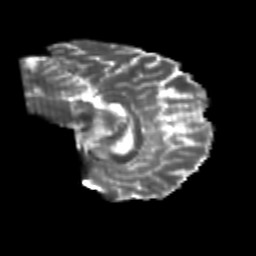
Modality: T2w
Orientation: sagittal
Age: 26
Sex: male
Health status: healthy
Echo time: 0.074 s